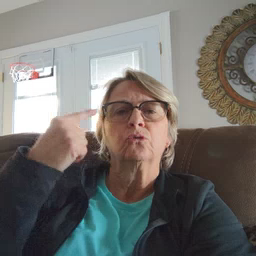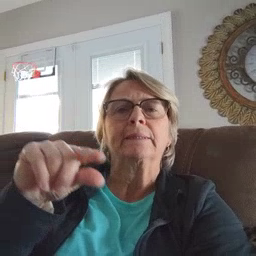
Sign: green